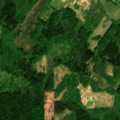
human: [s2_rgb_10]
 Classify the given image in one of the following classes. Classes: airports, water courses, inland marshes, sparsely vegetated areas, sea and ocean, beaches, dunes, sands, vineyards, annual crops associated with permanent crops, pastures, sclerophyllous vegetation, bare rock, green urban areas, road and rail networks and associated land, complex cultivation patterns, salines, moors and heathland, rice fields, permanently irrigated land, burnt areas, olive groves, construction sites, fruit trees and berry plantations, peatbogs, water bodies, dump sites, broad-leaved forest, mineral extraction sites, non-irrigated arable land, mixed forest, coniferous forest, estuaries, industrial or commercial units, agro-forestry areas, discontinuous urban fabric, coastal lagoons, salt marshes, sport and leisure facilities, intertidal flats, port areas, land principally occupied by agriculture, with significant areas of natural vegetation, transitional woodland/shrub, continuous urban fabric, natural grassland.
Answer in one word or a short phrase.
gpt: non-irrigated arable land, pastures, mixed forest, transitional woodland/shrub